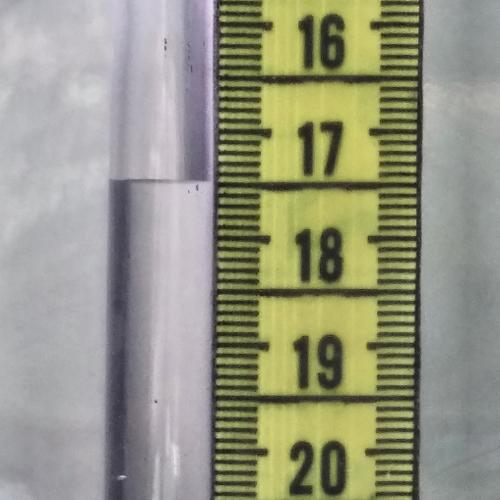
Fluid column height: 17.5 cm